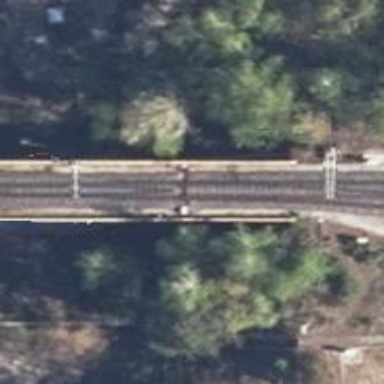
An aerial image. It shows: Bridge with electrified railway tracks featuring contact line.